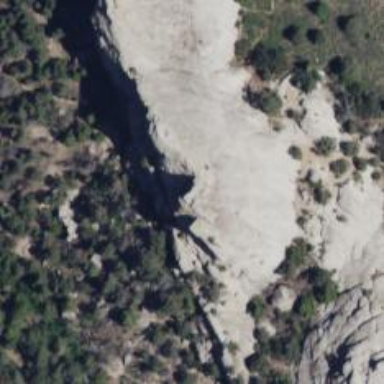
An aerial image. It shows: Natural cliff.